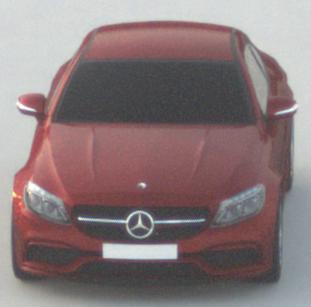
Make: Mercedes-Benz
Model: C 43 AMG
Detailed model: C-Class (205) AMG Limousine
Model produced from: 2016/10
Model produced until: 2018/04
Doors: 4
Color: red
Road condition: dry road
Daytime: sunrise or sunset
Contrast: low contrast